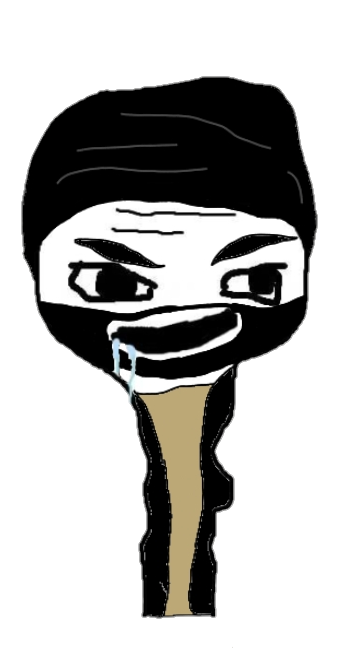
Label: 5_Brainlet